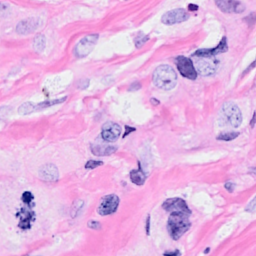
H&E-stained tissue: Breast